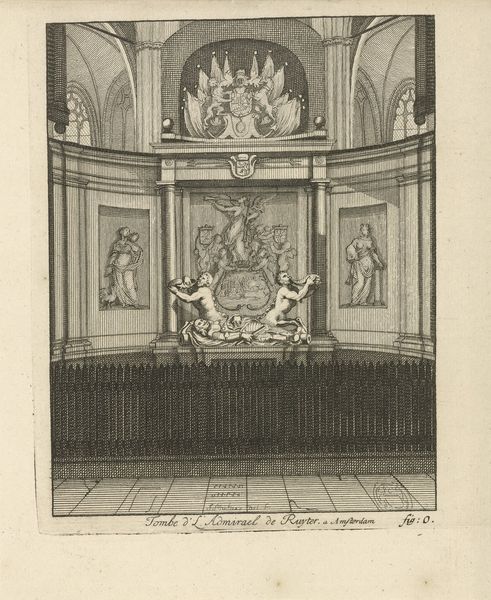
Titel: Graftombe van Michiel Adriaansz. de Ruyter
Künstler: Joseph Mulder
Standort: Amsterdam
Institution: Rijksmuseum
Schlagwörter: arch, columns, curtain, hall, men, people, white, window, women, black, figures, grey, old, wall, windows, satyr, building, light, drawing, frame, illustration, sculpture, statue, fence, temple, statues, coat of arms, horn, fresco, portal, altar, carving, plate, body, trumpet, photography, chapel, grave, niche, tomb, fan, blow, gates, coffin, amsterdam, pipes, admiral, manuscripts, tombe, gayrs, satrys, fam